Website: apple
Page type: newsletter-management
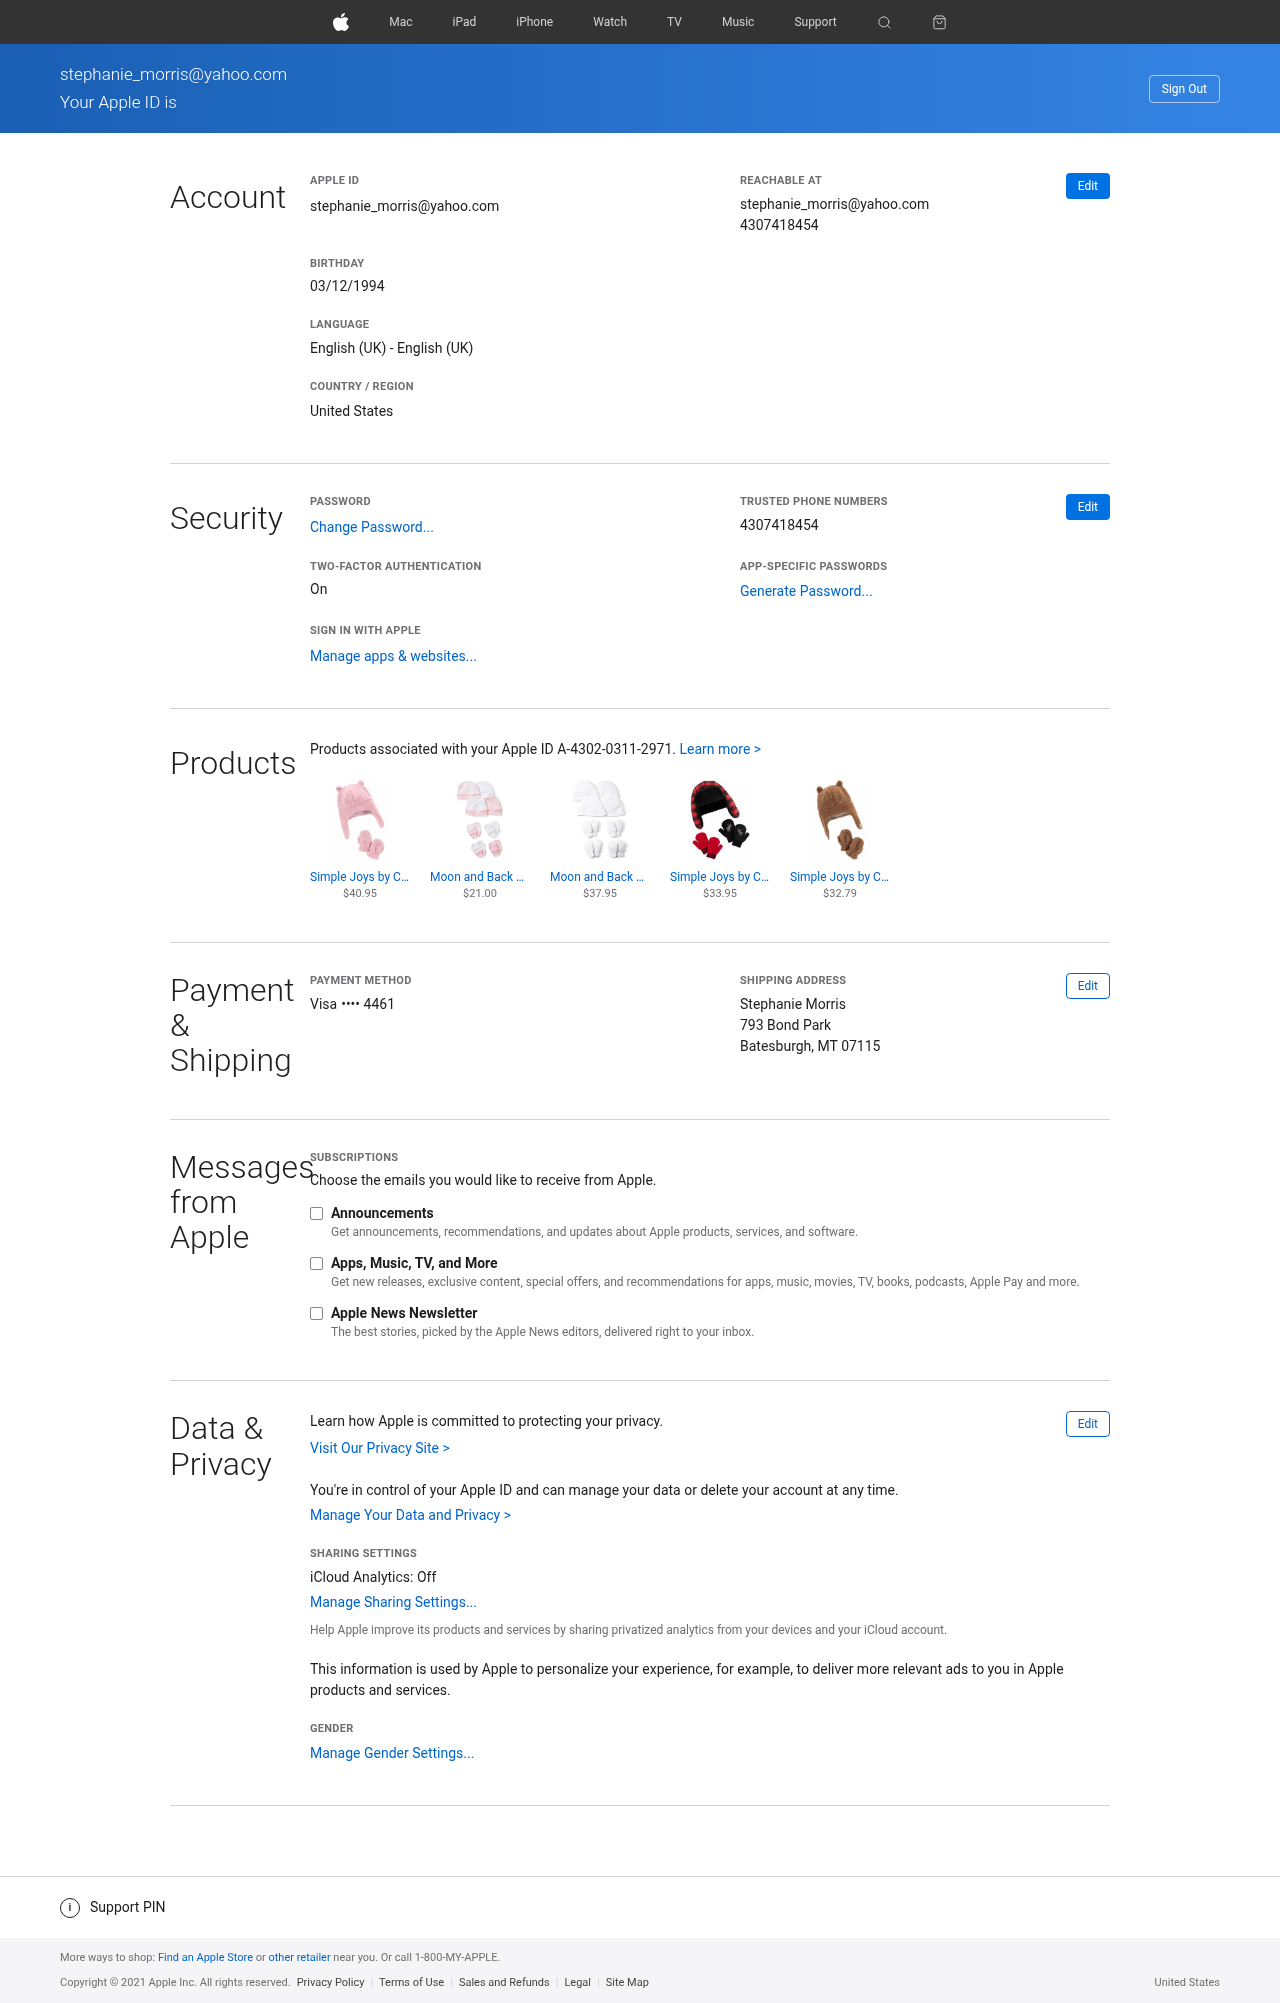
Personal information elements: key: PII_CARD_LAST4
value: •••• 4461
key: PII_CARD_TYPE
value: Visa
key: PII_CITY_STATE_ZIP
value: Batesburgh, MT 07115
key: PII_COUNTRY
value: United States
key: PII_DOB
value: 03/12/1994
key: PII_EMAIL
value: stephanie_morris@yahoo.com
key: PII_FULLNAME
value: Stephanie Morris
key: PII_PHONE
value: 4307418454
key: PII_STREET
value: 793 Bond Park
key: PII_EMAIL2
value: stephanie_morris@yahoo.com
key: PII_EMAIL3
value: stephanie_morris@yahoo.com
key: PII_PHONE2
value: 4307418454
Product elements: key: PRODUCT1_NAME
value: Simple Joys by Carter's Baby Hat and Mitten Set
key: PRODUCT1_PRICE
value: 40.95
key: PRODUCT2_NAME
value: Moon and Back Baby Set of 4 Organic Cap and Mitten Sets
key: PRODUCT2_PRICE
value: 21
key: PRODUCT3_NAME
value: Moon and Back Baby Set of 4 Unisex Organic Cap and Mitten Sets
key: PRODUCT3_PRICE
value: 37.95
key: PRODUCT4_NAME
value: Simple Joys by Carter's Boys' Hat and Mitten Set
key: PRODUCT4_PRICE
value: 33.95
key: PRODUCT5_NAME
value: Simple Joys by Carter's Unisex-Baby Hat and Mitten Set Cold Weather Hat
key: PRODUCT5_PRICE
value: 32.79